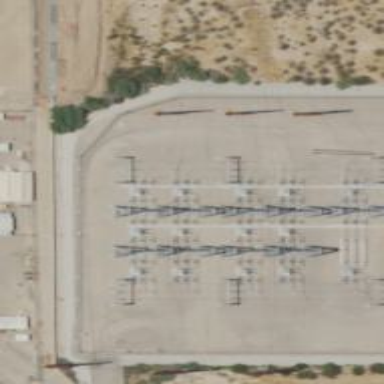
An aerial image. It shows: Switch for power supply.